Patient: sex F, age 31
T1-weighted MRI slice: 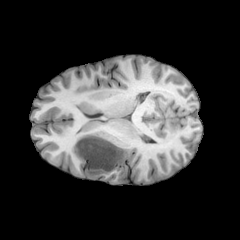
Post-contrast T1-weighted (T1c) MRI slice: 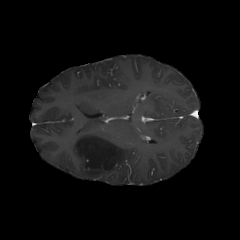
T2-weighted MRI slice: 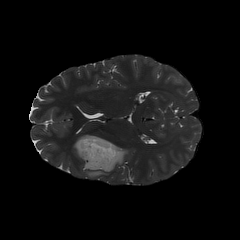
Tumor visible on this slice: yes
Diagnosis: Astrocytoma, IDH-mutant
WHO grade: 2